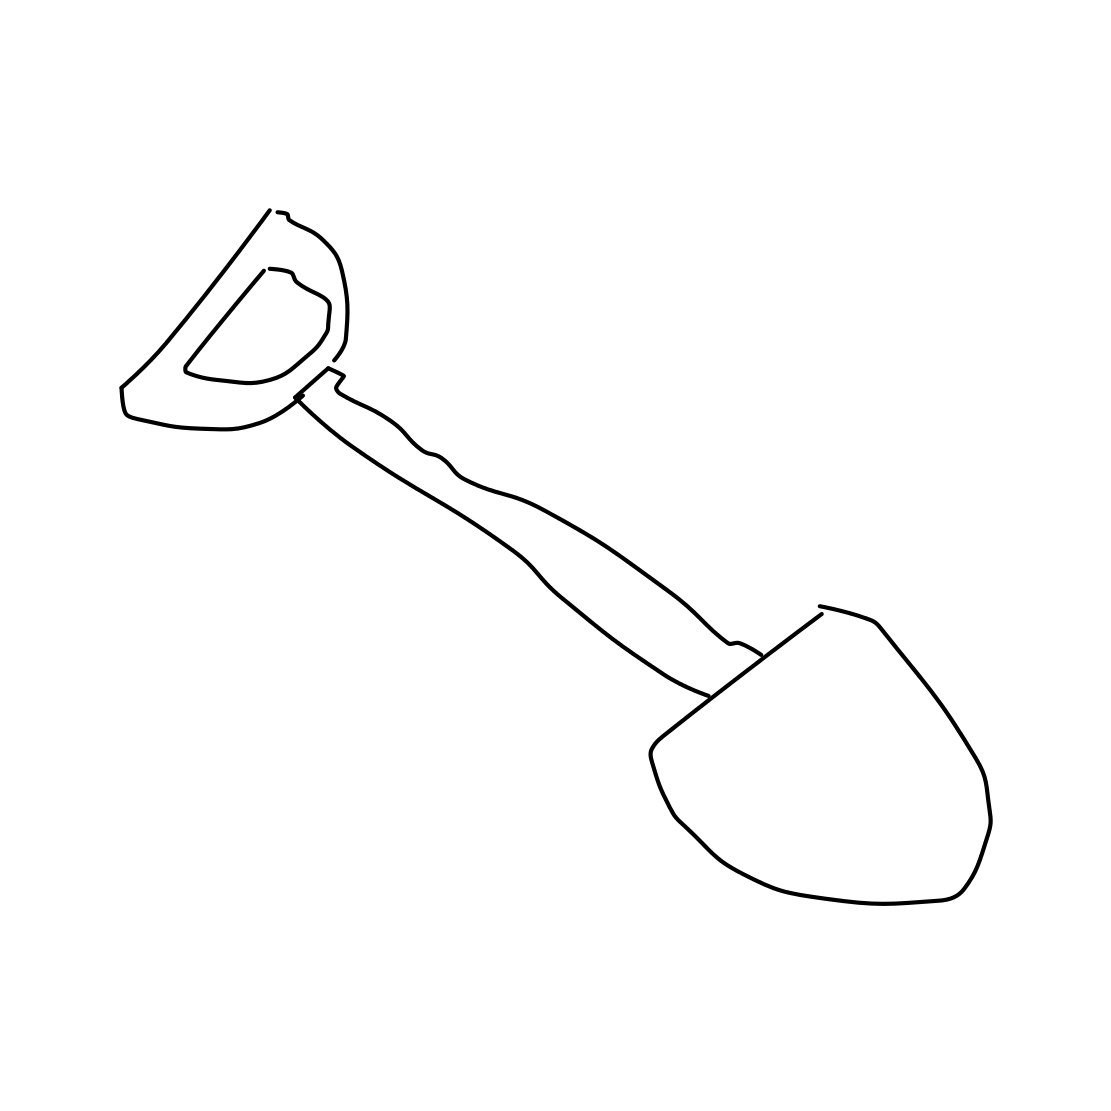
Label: shovel